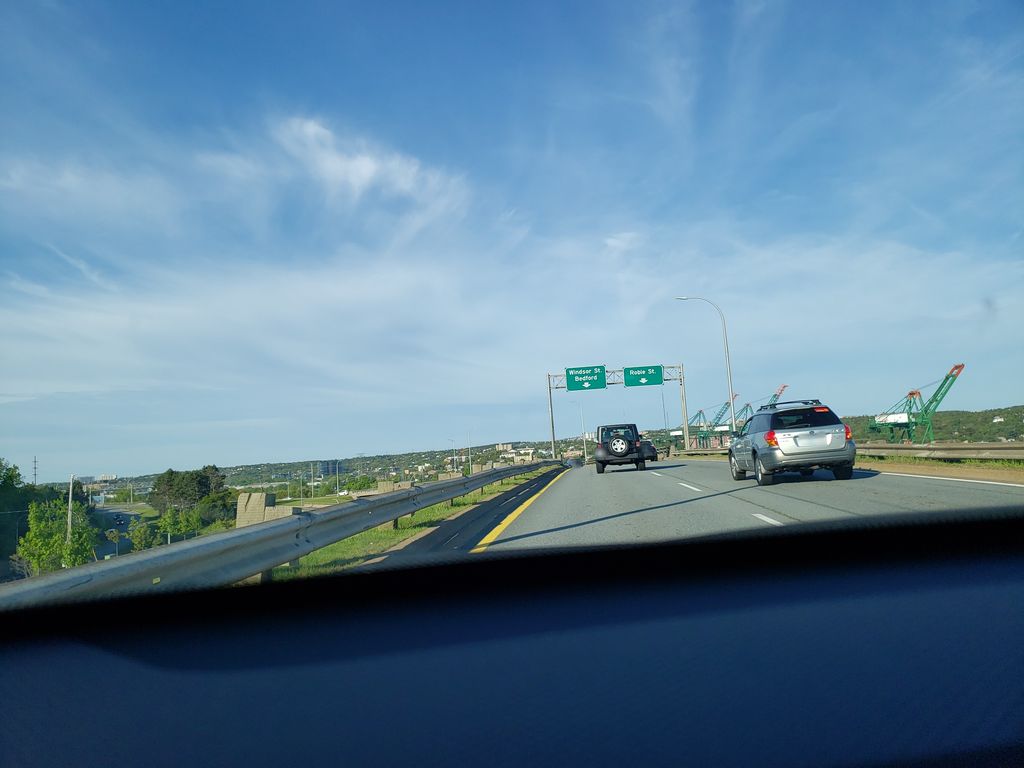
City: halifax